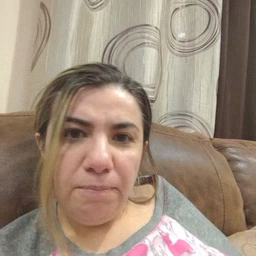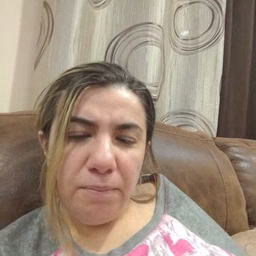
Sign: store